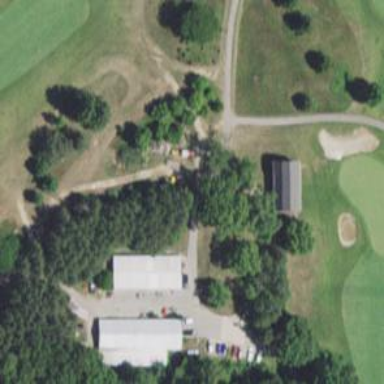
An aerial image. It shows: Path for both road and golf.